Question: I have a datareference to my 'database' on 'Firebase'. SetValue, 'onChildAddedListeners' etc all work as intended.
But on() just does not work for database.query! I can't seem to find ANY topic on this either. What incredibly silly mistake am I making here...?

UNREAL!
I've read the documentations <URL>
I have these imports as well
'''
import com.google.firebase.database.ChildEventListener;
import com.google.firebase.database.DataSnapshot;
import com.google.firebase.database.DatabaseError;
import com.google.firebase.database.DatabaseReference;
import com.google.firebase.database.FirebaseDatabase;
import com.google.firebase.database.Query;
'''
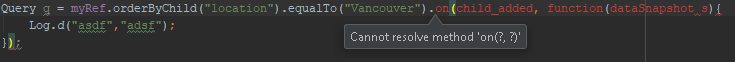
Answer: You're mixing the JavaScript API with the Android API here - for Android you need to use one of the below to attach listeners to a 'Query' or 'DatabaseReference'.
>
Add a listener for child events occurring at this location.
Add a listener for a single change in the data at this location.
Add a listener for changes in the data at this location.
See the Android version of <URL>.